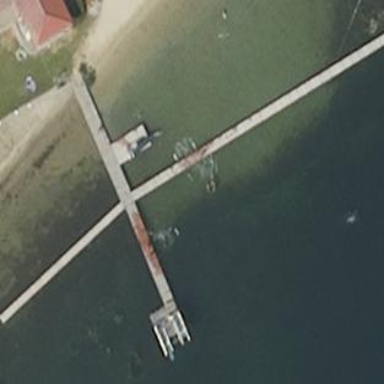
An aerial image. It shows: Swimming area meant for leisure land activities like swimming.